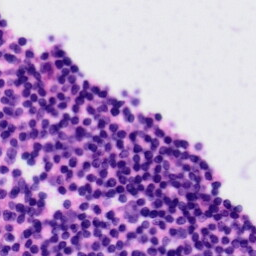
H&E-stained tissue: Tonsil